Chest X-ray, AP view. Patient: 54 years old, sex M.
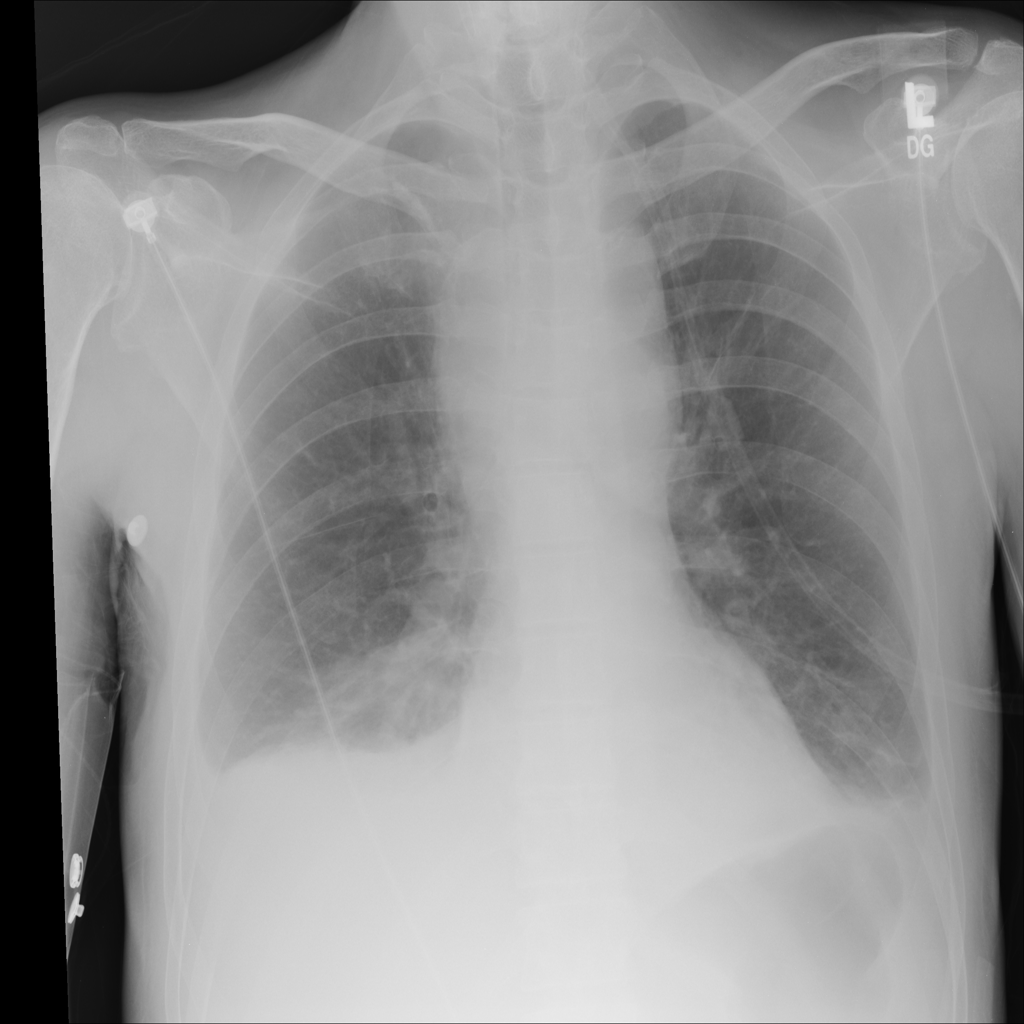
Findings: Effusion, Mass